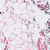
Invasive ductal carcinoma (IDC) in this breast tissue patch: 0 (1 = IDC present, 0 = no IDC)